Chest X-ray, AP view. Patient: 55 years old, sex F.
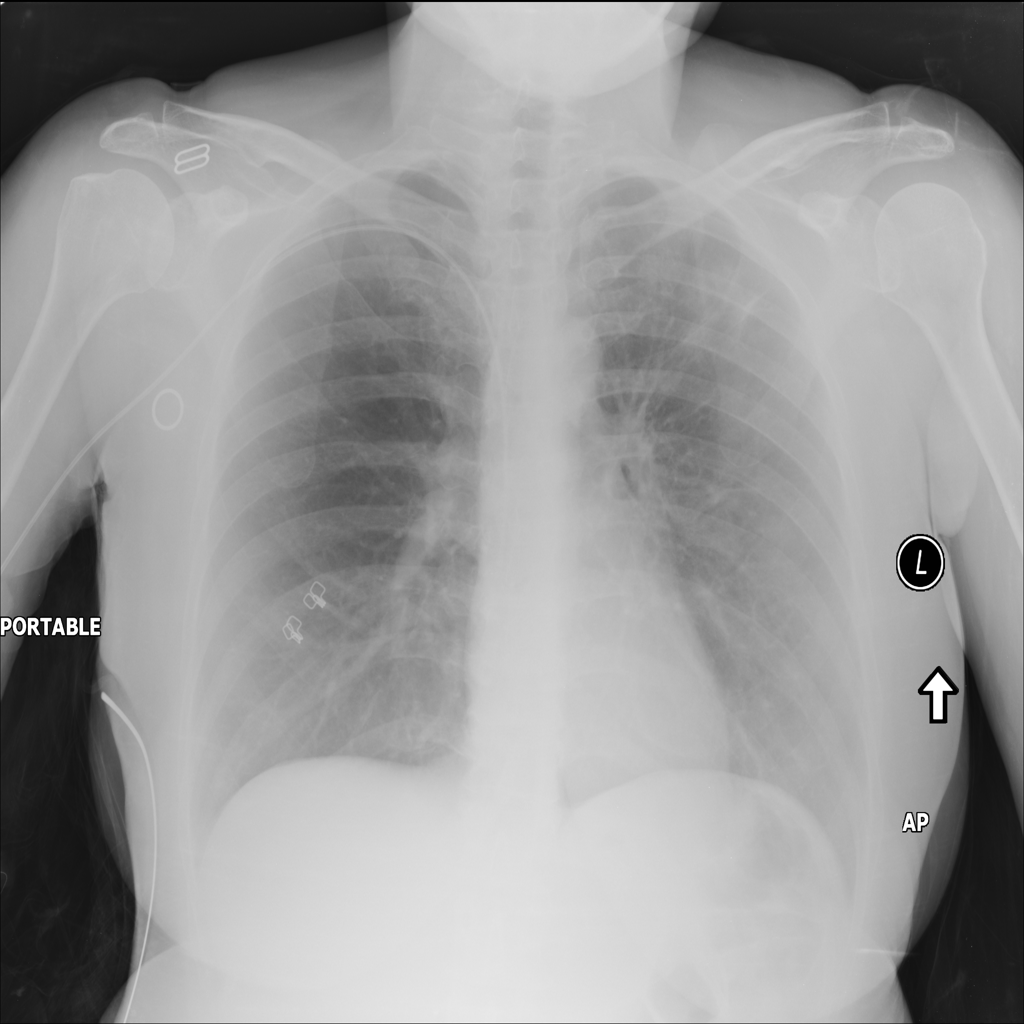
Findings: No Finding